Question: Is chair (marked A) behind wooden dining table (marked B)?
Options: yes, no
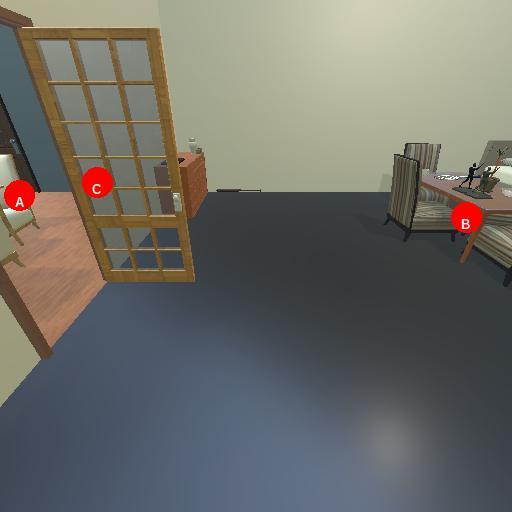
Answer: yes